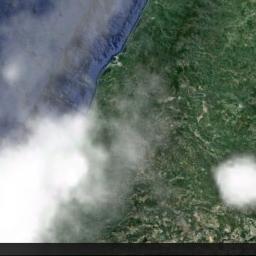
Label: cloud